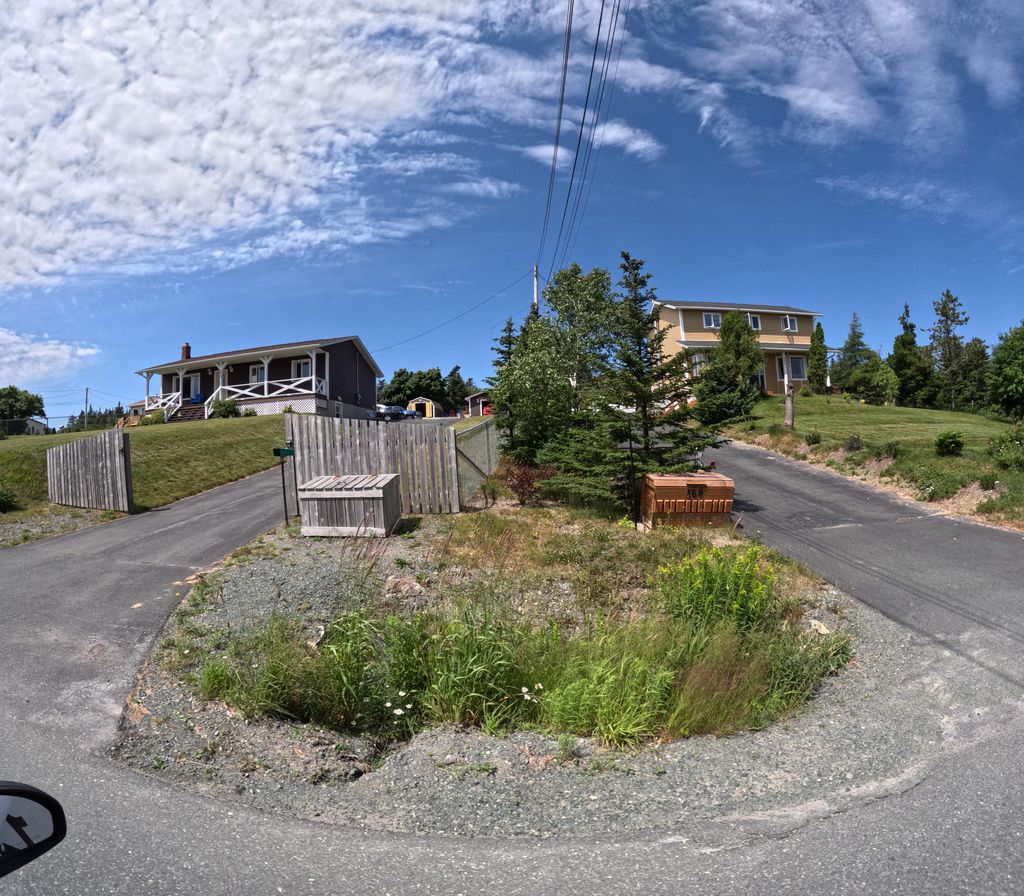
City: st_johns